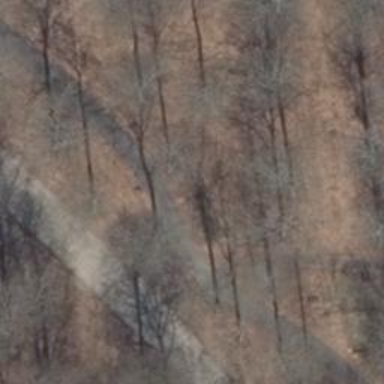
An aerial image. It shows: Dirt track road with grade 3 tracktype.